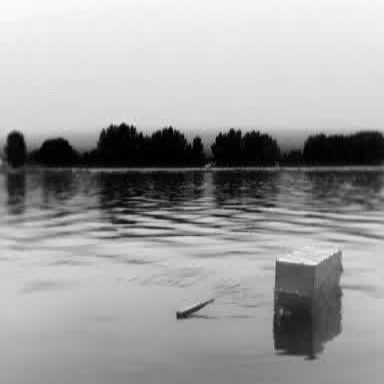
There is a fishing_boat in the infrared image.